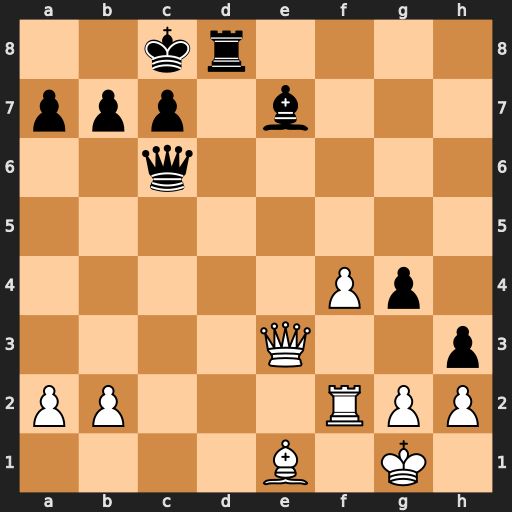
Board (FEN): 2kr4/ppp1b3/2q5/8/5Pp1/4Q2p/PP3RPP/4B1K1
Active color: w
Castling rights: -
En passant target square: -
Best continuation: Qxe7 Re8 Qb4